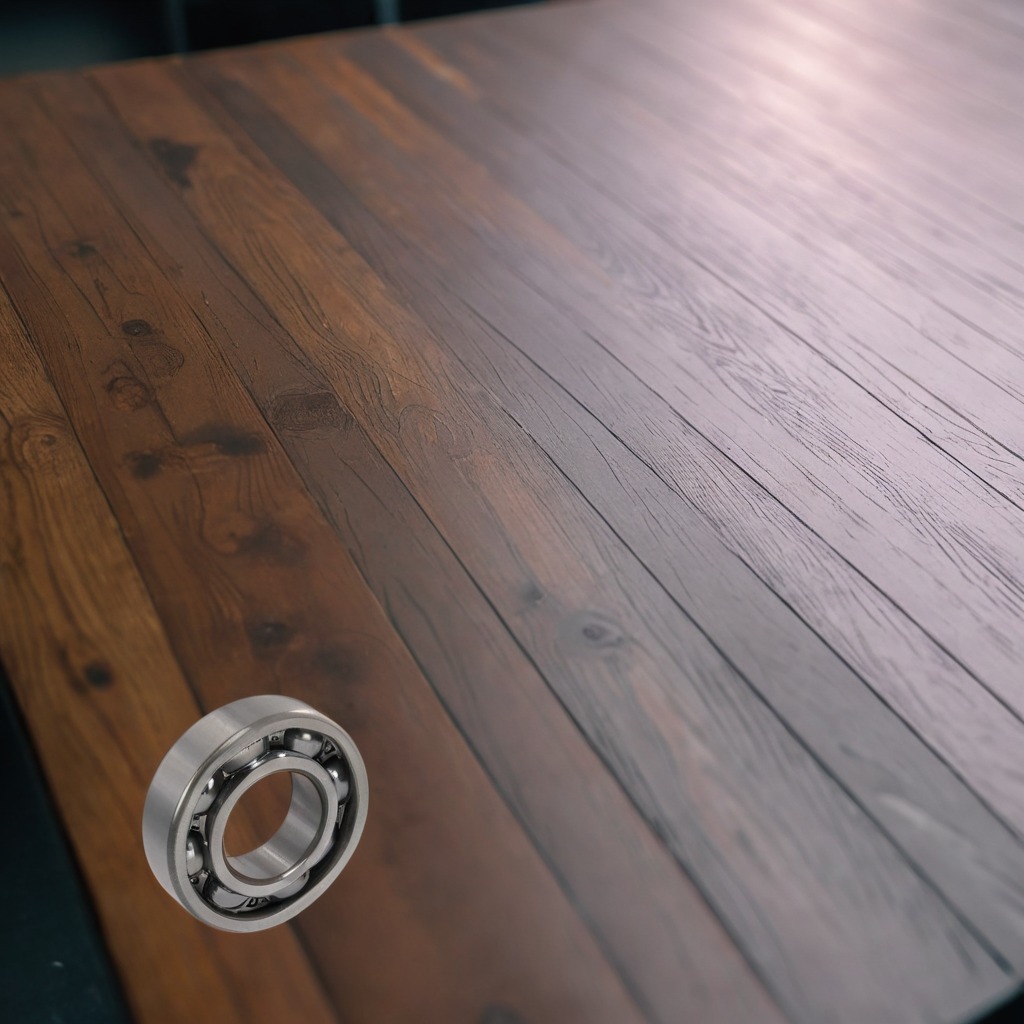
A metal ball bearing is lying on the old table.